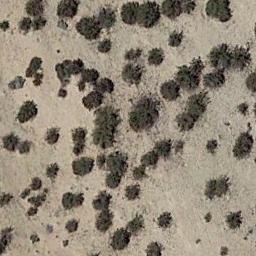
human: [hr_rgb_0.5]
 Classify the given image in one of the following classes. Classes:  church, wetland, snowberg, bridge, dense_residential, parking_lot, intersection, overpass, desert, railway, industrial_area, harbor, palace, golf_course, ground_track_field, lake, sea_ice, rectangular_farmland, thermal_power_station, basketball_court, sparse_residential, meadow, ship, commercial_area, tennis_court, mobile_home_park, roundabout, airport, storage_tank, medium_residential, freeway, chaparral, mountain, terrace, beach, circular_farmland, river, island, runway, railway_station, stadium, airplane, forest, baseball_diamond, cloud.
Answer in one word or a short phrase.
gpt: chaparral